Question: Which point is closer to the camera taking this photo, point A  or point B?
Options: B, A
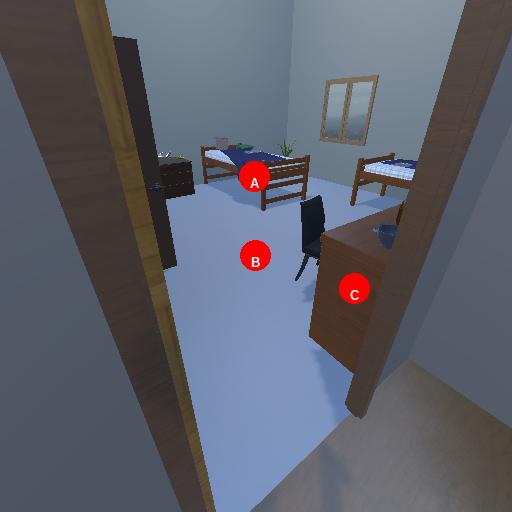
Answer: B